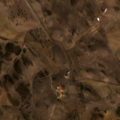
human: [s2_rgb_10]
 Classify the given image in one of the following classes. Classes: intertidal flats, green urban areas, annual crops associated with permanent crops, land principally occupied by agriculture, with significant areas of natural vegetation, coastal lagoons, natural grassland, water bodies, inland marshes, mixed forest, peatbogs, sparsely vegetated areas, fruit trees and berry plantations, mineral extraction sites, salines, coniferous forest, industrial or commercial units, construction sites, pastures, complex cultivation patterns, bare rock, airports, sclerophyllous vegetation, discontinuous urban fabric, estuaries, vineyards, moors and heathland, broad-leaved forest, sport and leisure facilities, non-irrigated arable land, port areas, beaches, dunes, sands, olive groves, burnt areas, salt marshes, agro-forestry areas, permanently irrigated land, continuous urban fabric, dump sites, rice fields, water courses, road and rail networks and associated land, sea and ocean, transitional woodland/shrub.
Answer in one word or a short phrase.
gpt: non-irrigated arable land, land principally occupied by agriculture, with significant areas of natural vegetation, transitional woodland/shrub